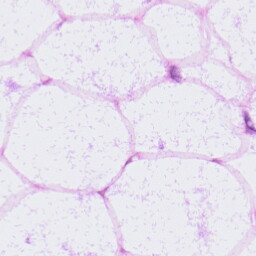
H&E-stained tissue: LymphNode